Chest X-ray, AP view. Patient: 30 years old, sex F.
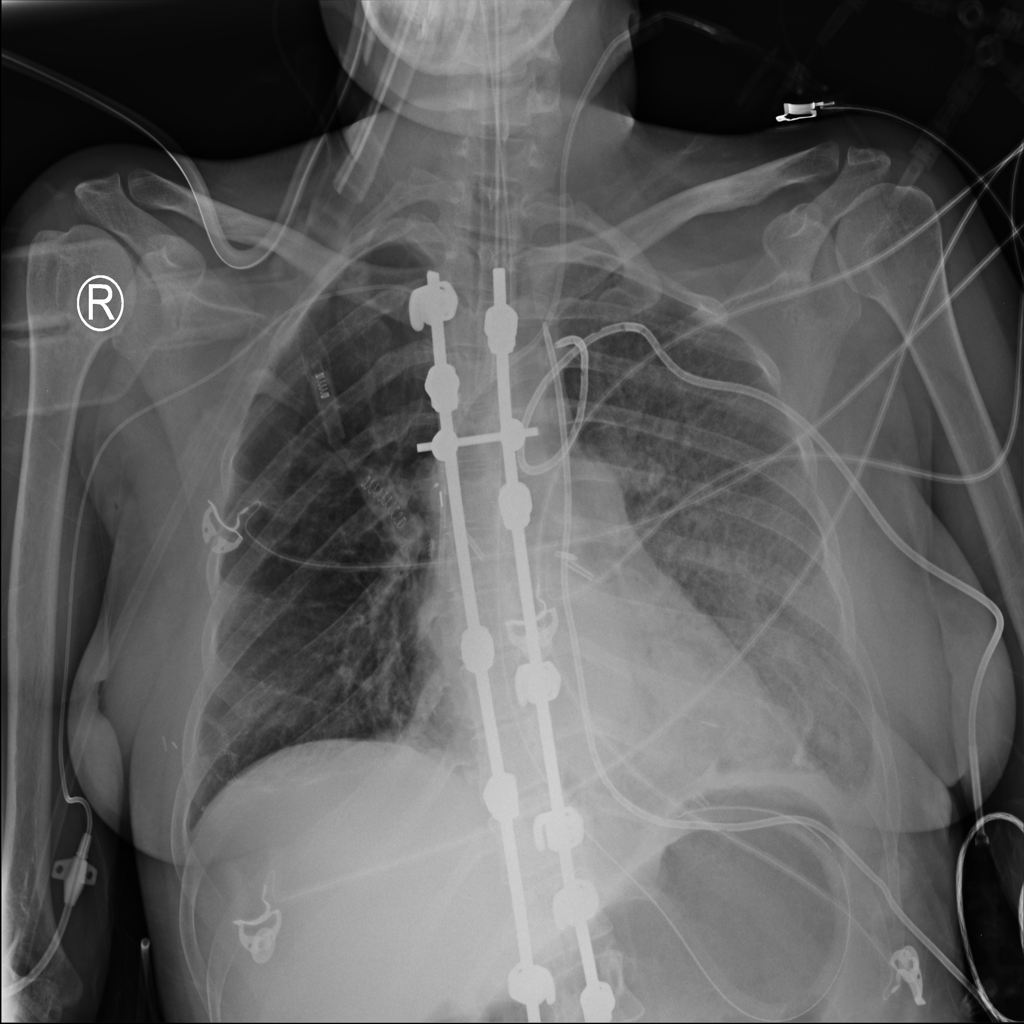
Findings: Infiltration